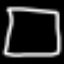
Label: square